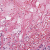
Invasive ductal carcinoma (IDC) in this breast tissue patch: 1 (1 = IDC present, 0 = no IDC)